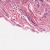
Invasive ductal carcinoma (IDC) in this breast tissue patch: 1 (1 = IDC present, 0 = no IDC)